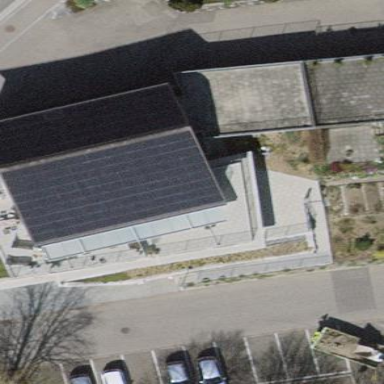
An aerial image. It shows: Solar-powered generator using photovoltaic technology. This small installation generates electricity through solar photovoltaic panels.